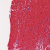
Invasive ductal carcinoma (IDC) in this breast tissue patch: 0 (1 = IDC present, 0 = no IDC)